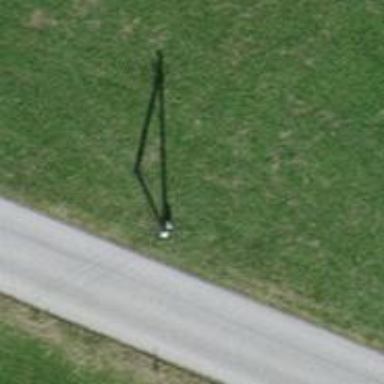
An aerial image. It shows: Power pole.